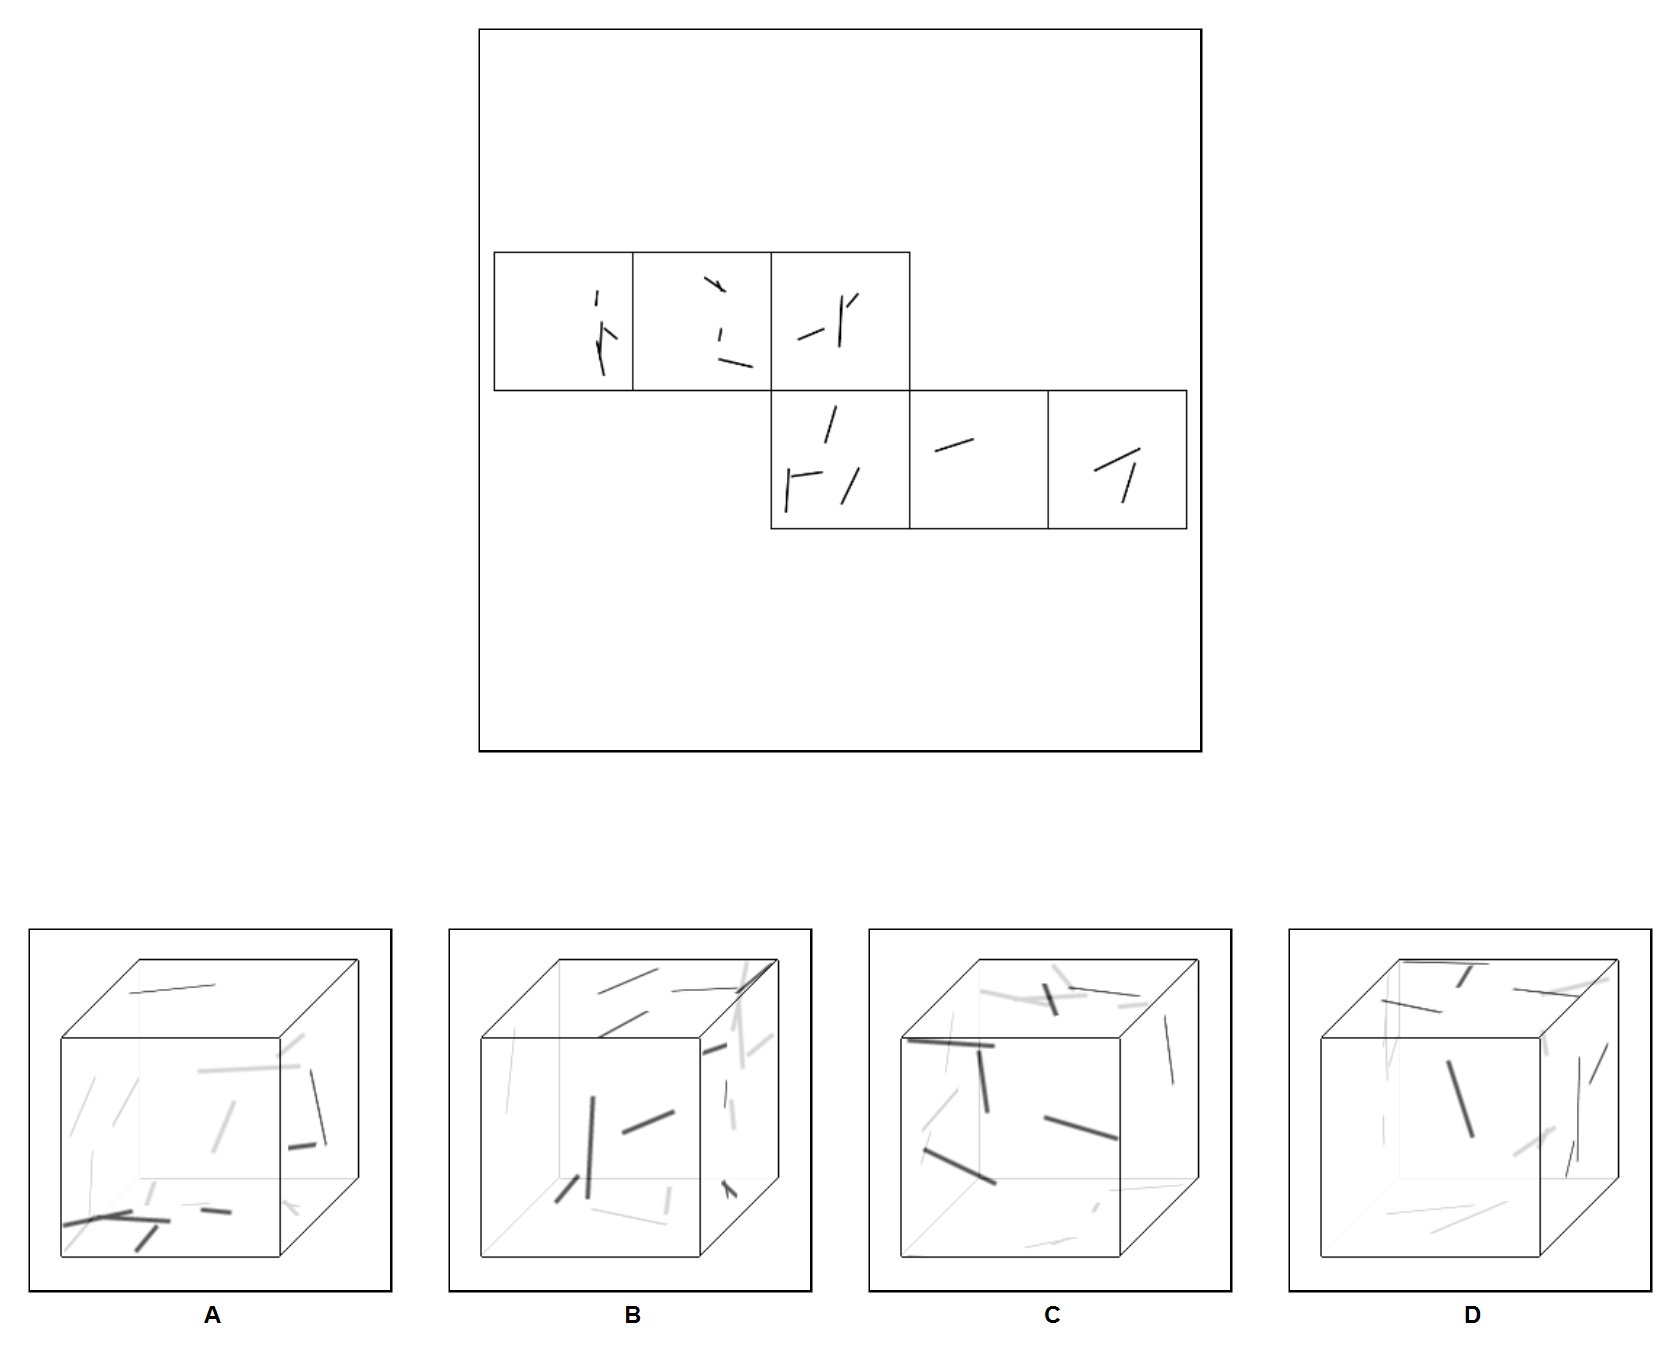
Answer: C